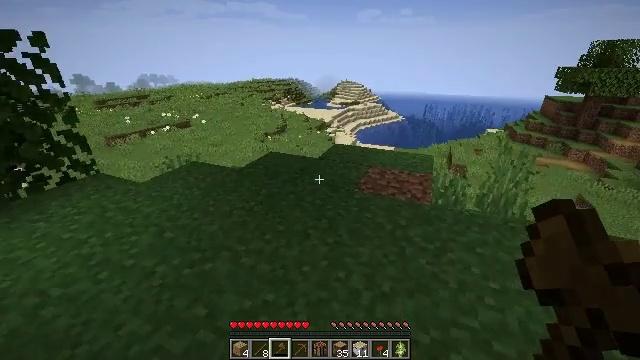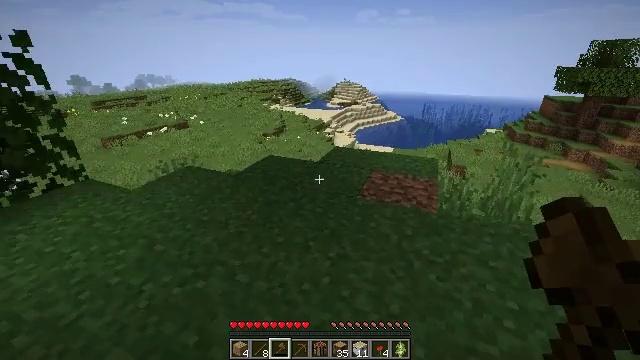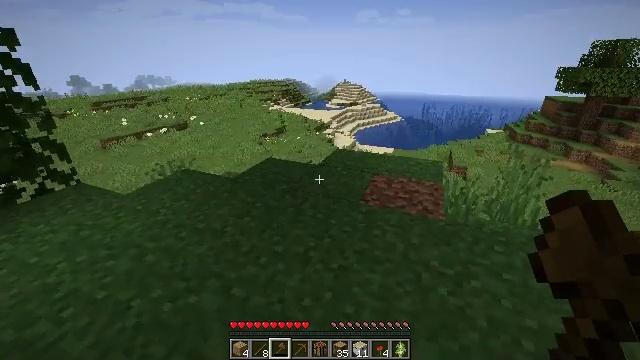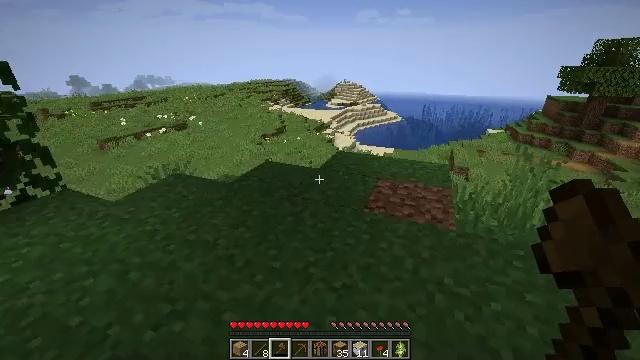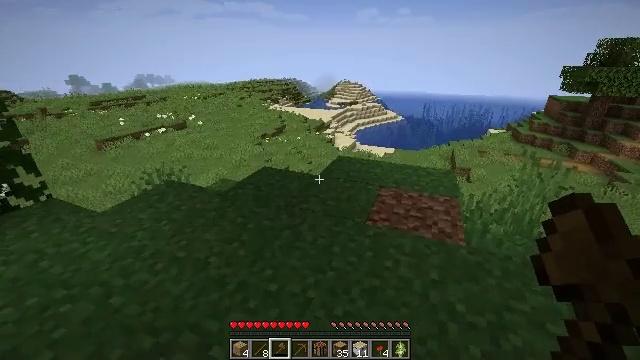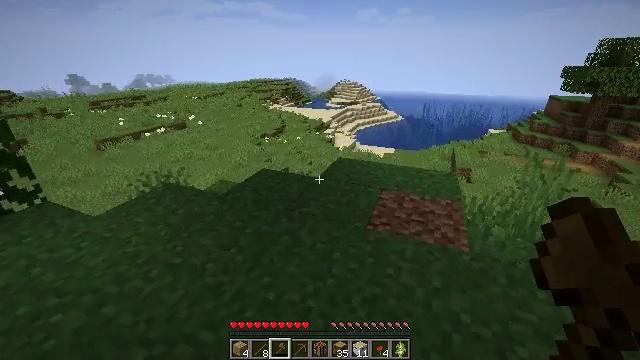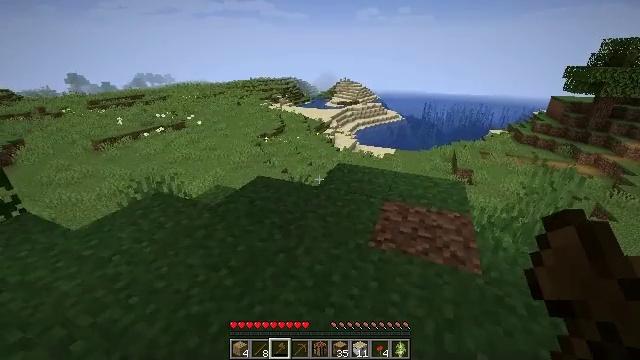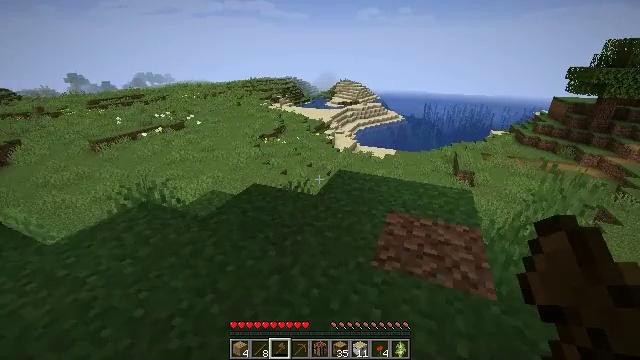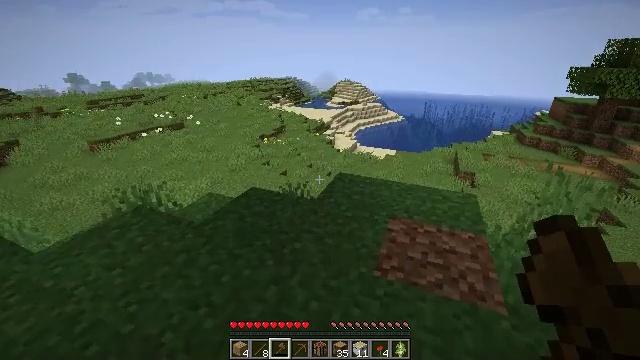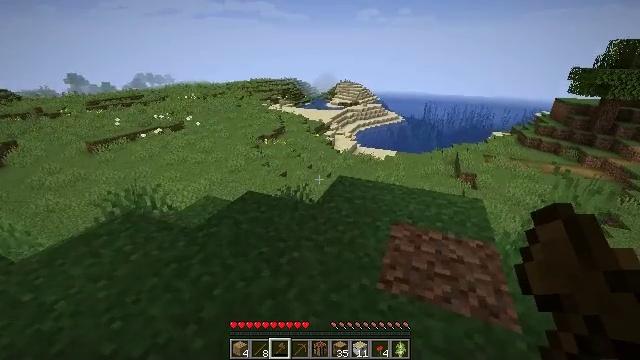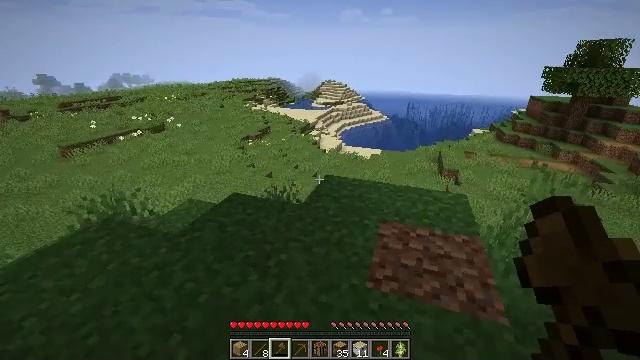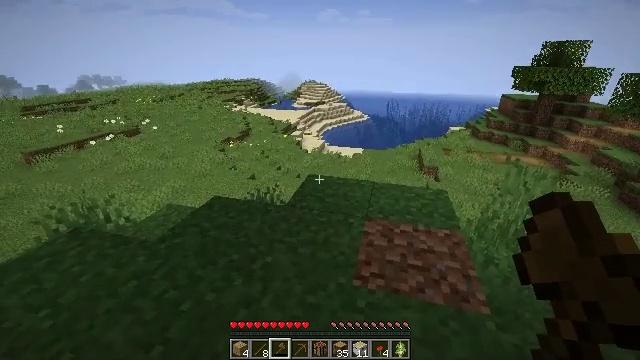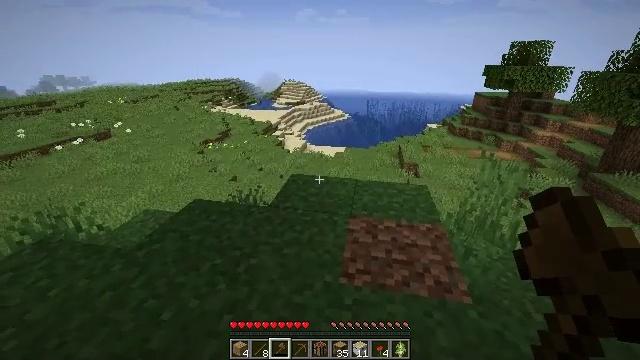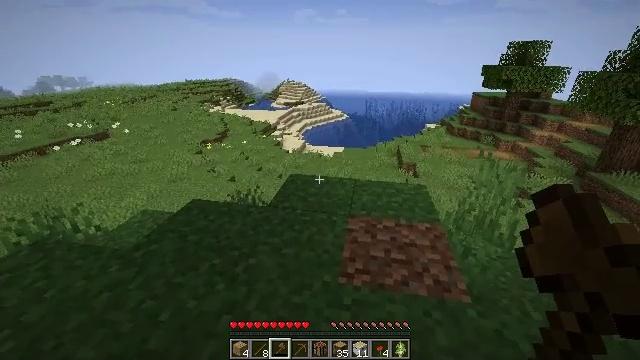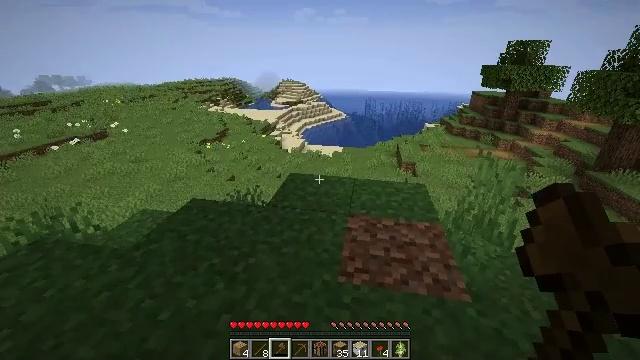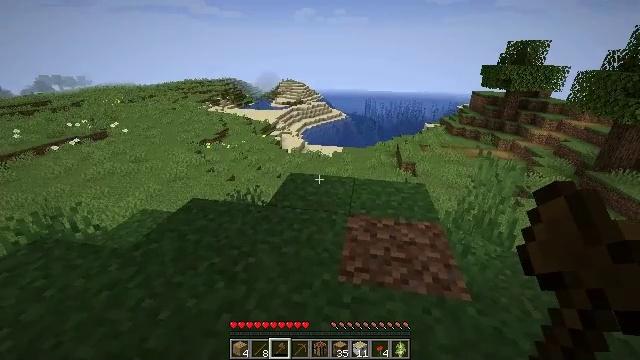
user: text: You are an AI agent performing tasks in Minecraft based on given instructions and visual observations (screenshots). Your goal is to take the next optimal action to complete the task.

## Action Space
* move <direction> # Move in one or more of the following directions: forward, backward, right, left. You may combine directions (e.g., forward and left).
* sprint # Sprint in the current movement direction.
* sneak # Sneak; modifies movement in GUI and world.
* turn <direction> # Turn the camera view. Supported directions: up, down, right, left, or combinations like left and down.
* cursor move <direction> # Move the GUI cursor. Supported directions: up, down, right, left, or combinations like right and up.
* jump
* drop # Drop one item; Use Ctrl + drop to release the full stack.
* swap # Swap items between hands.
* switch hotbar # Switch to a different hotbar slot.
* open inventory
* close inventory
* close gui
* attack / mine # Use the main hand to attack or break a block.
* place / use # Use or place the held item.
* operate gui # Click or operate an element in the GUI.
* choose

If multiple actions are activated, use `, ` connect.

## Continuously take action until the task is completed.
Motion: motion action
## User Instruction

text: Get wheat from the farmland.
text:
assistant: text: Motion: move forward
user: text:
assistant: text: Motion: move forward
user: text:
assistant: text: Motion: move forward
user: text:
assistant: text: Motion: move forward
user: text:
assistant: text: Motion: move forward
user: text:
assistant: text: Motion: move forward
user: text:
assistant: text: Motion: move forward
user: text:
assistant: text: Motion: no_op
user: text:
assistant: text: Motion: no_op
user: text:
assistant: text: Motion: turn right
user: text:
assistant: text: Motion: turn right
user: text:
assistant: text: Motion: turn right
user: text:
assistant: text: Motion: no_op
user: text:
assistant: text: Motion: no_op
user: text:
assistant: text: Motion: no_op
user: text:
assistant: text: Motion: no_op
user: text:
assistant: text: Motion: no_op
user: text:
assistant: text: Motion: turn left
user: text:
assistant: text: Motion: turn left and up
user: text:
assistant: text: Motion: no_op
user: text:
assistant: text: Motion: no_op
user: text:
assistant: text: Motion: no_op
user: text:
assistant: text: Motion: no_op
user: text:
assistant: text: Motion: no_op
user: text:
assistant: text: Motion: no_op
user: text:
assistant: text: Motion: no_op
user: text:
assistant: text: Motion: no_op
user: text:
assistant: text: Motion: no_op
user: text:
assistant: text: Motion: no_op
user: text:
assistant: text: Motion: no_op